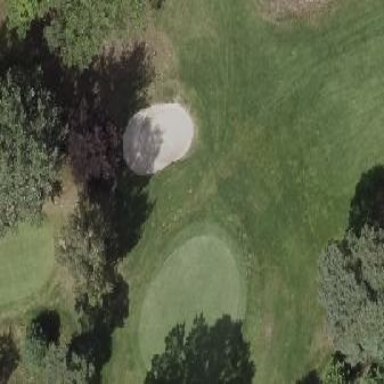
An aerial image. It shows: Golf green.